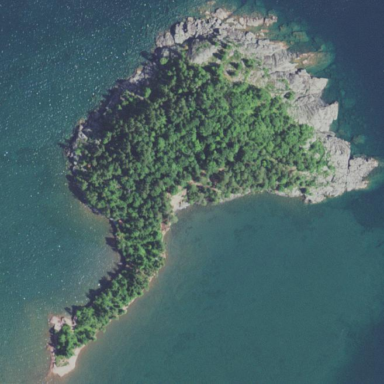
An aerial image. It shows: Islet.